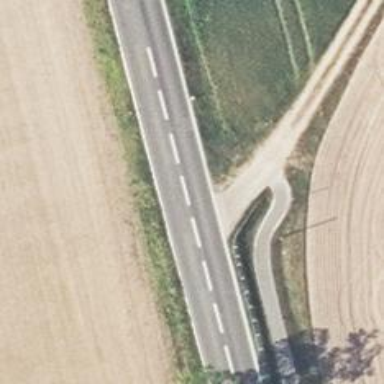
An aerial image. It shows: Primary highway.